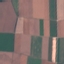
Land use / land cover: AnnualCrop